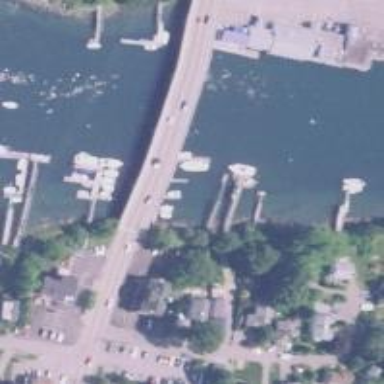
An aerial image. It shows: Man-made pier.